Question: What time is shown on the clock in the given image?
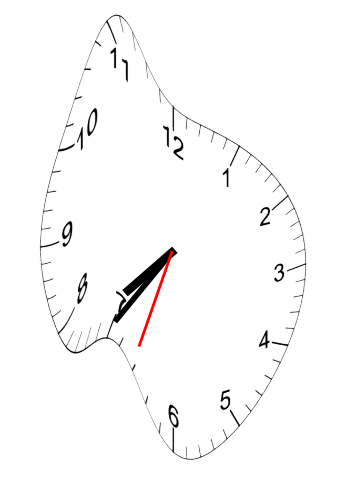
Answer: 07:35:33